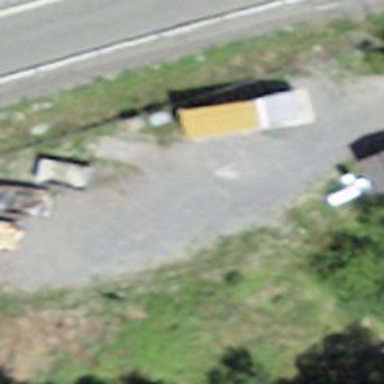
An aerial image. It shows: Recycling center that accepts green waste and scrap metal.